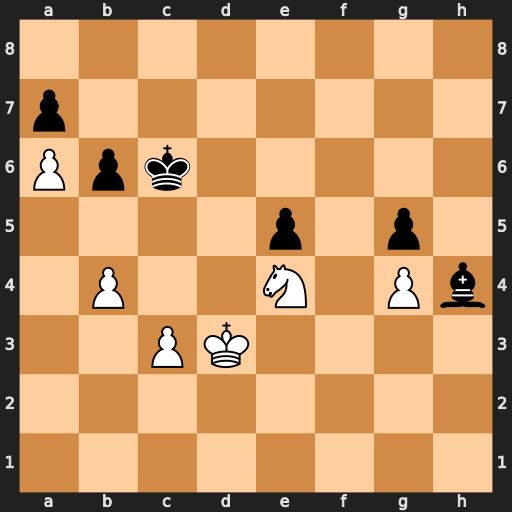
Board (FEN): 8/p7/Ppk5/4p1p1/1P2N1Pb/2PK4/8/8
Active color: w
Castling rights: -
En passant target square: -
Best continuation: c4 b5 c5 Be1 Nd2 Kd5 Ke2 Bxd2 Kxd2